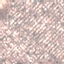
Label: Residential